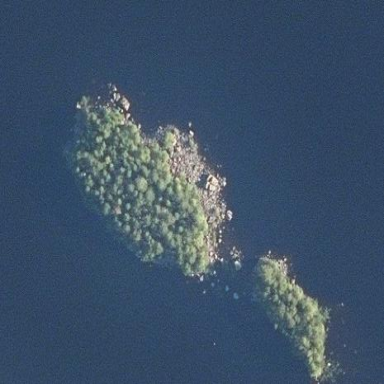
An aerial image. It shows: Islet surrounded by woodland.